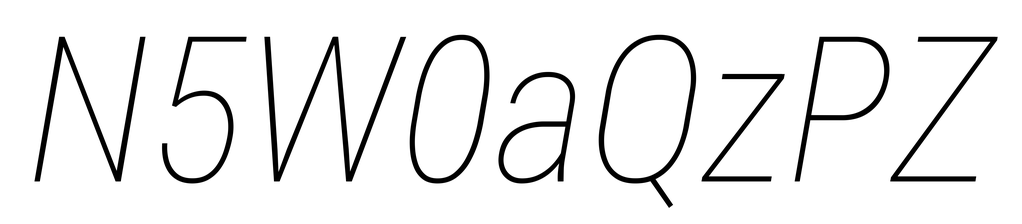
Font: Roboto-Italic_Condensed_Thin_Italic